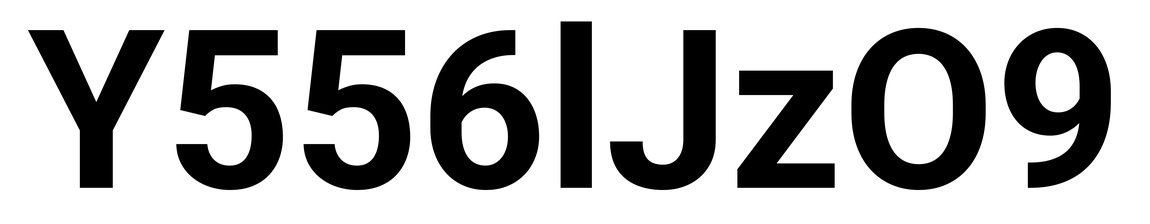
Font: Roboto_Bold